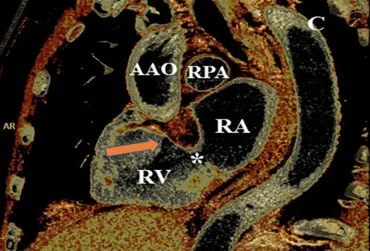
CCTA evaluating the LASH with ASD from different perspectives. (C) VR image indicated the thickened interatrial septum (arrow).
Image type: radiology (ct)